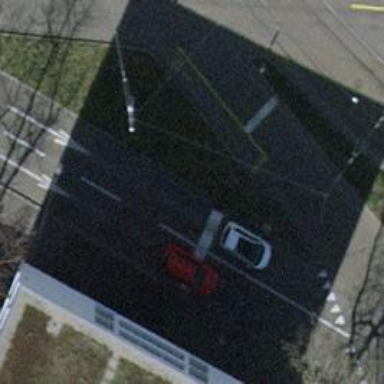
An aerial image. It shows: Road with traffic signals.